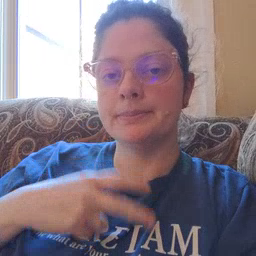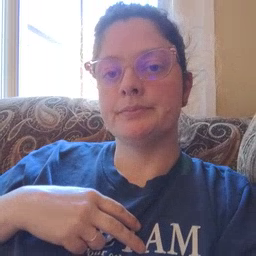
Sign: snack